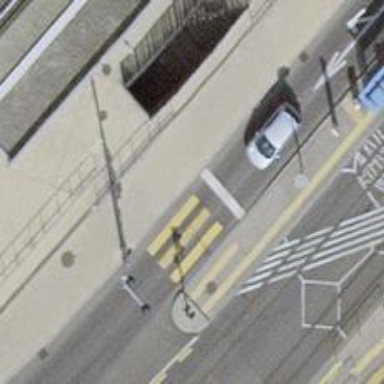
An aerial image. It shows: Crossing with traffic signals.